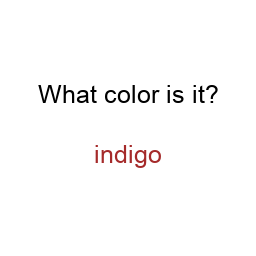
Color: brown
Color name shown: indigo
Background color: white
Question text color: black